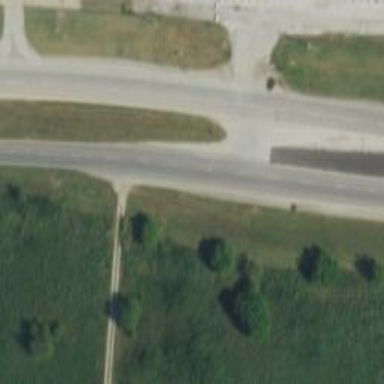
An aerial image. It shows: Secondary road designated as expressway.